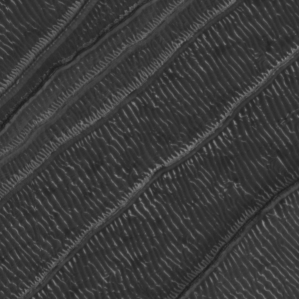
Label: frost